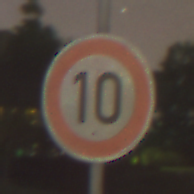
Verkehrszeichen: Geschwindigkeit10
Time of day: Night
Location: Outdoor (Suburban)
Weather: Clear
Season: NotSpecified
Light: Artificial